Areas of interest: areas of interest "Sport and cultural"
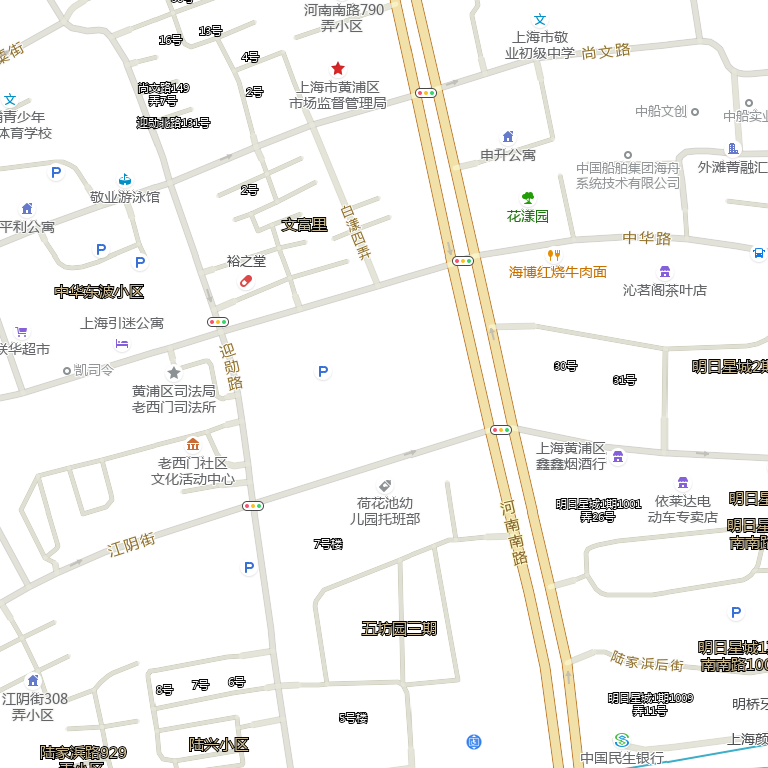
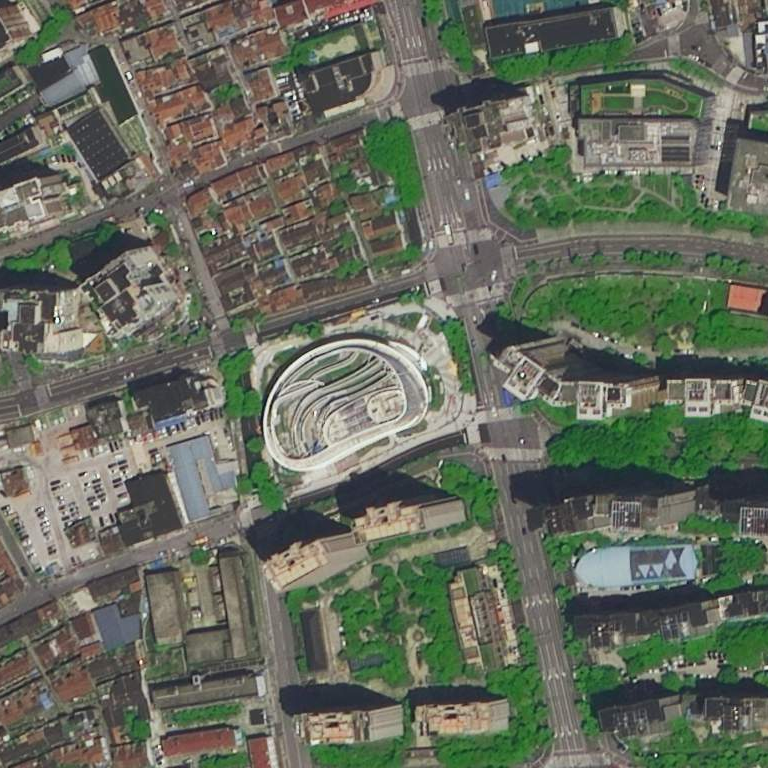